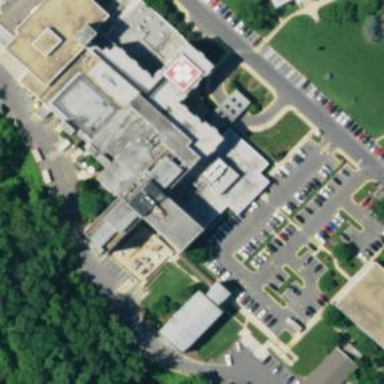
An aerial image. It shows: Healthcare clinic within hospital.